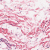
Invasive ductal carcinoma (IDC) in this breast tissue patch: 0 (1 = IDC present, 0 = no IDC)